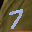
Label: 7